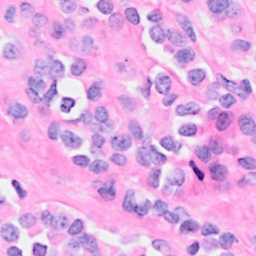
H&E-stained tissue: Breast